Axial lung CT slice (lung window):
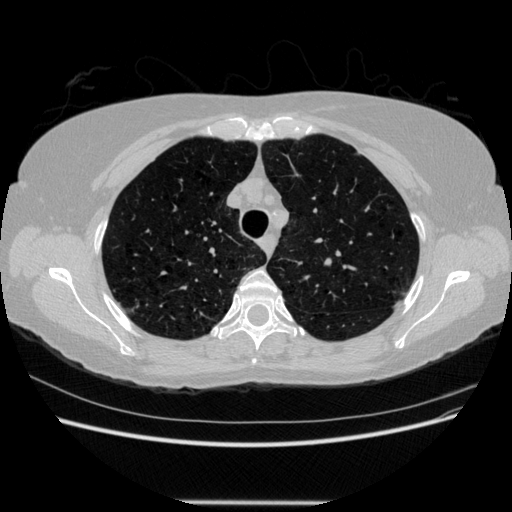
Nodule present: no